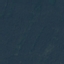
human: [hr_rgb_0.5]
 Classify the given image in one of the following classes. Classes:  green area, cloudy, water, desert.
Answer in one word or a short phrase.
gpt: green area